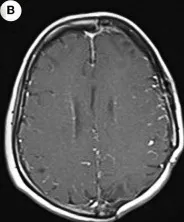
Enhanced MRI images. (A-C) Are consistent with postoperative total resection.
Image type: radiology (mri)